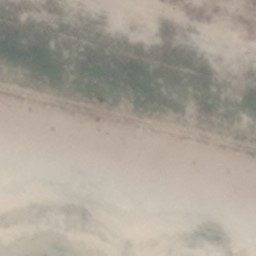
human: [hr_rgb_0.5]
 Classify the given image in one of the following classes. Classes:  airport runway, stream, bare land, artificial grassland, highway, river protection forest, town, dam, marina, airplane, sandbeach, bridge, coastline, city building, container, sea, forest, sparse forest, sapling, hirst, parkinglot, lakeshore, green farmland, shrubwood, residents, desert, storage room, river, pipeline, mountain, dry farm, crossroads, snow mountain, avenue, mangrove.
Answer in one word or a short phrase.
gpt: sandbeach